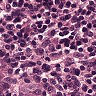
Metastatic tissue present: yes